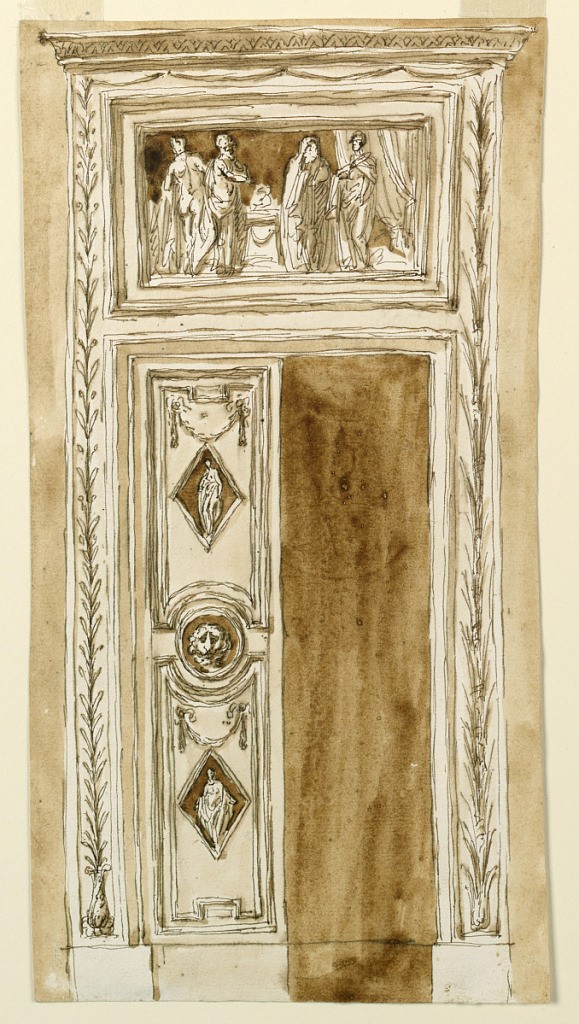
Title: Design for a Double Door with Overdoor
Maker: Giuseppe Barberi, Italian, 1746–1809
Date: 1780–1790
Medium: Pen and brown ink, brush and brown wash
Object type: Drawing
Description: With the left door folding. It is divided into panels and a central horizontal band, and a circle with a lion mask. The panels have above a festoon and in the center a lozenge, with the figure of a standing woman. The overdoor shows a representation of probably the preparation of the sacrificing of Iphigenia. The frame is decorated with a stem, at left, rising from an acanthus blossom; at right with palm branches springing from a calyx. On top are the cornices of an entablature. The wall is colored.